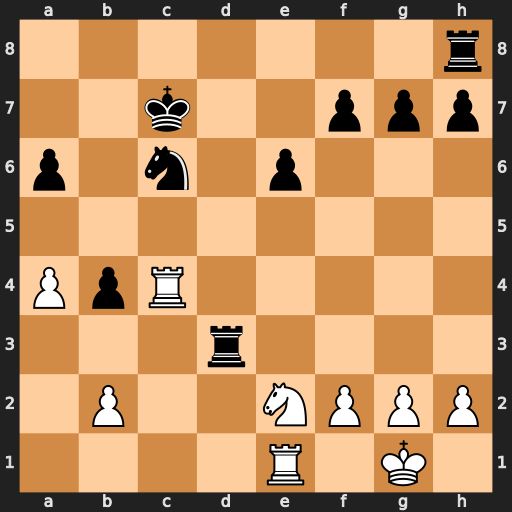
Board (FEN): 7r/2k2ppp/p1n1p3/8/PpR5/3r4/1P2NPPP/4R1K1
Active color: w
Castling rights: -
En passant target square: -
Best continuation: Rec1 Rd6 Nd4 Rxd4 Rxd4